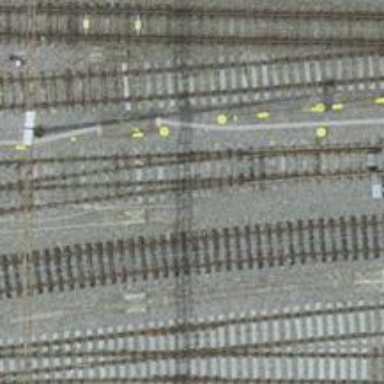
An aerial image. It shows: Yard with single rail track. The railway track is electrified with contact line for service purposes.